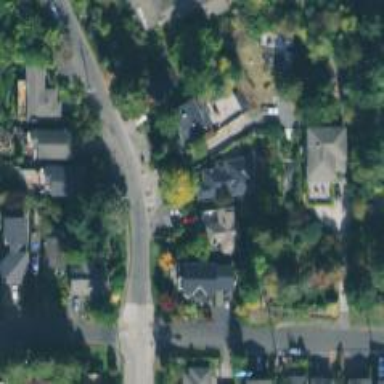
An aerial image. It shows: Residential road.